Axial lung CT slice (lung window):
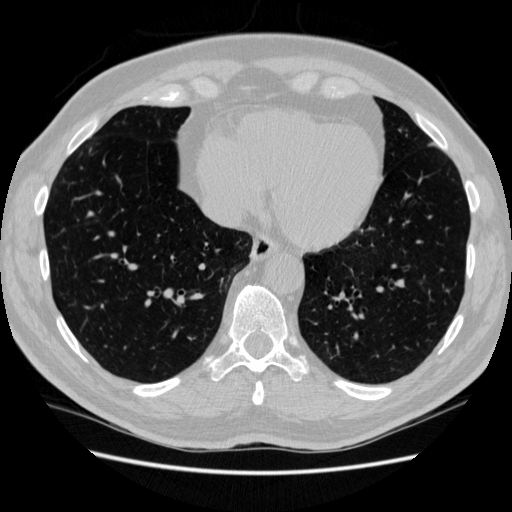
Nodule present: no